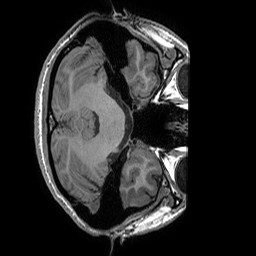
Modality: T1w
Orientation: axial
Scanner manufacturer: ge
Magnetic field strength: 3 T
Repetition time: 0.008156 s
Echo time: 0.00318 s